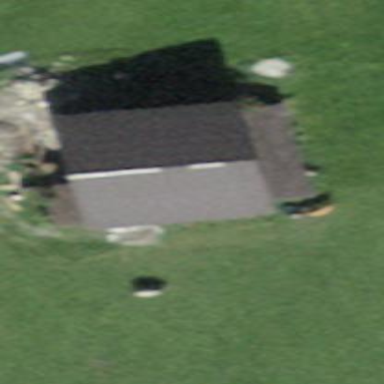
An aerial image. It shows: Rural barn.